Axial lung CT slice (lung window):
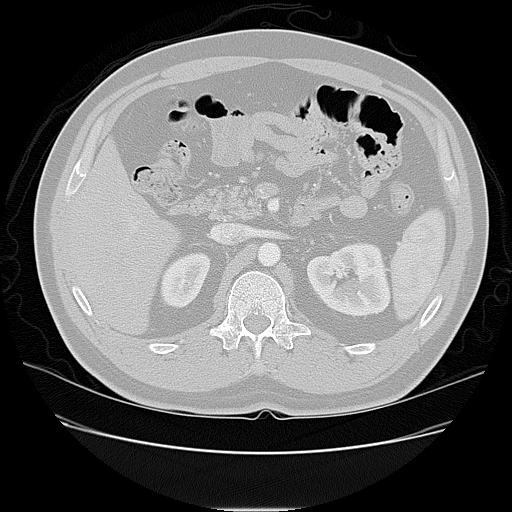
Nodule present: no